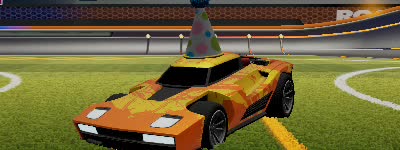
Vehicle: breakout